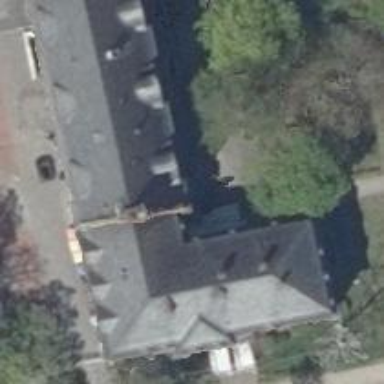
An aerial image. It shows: Part of building.